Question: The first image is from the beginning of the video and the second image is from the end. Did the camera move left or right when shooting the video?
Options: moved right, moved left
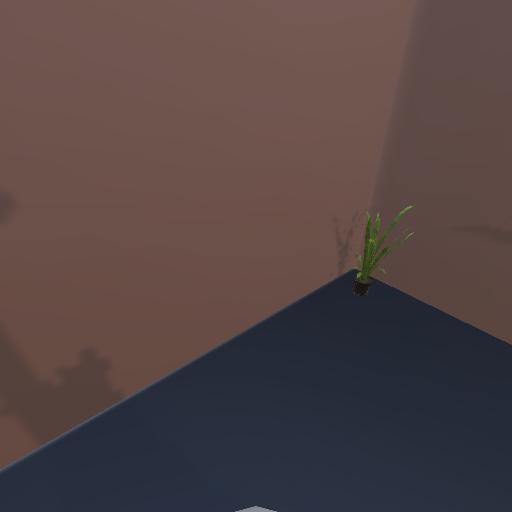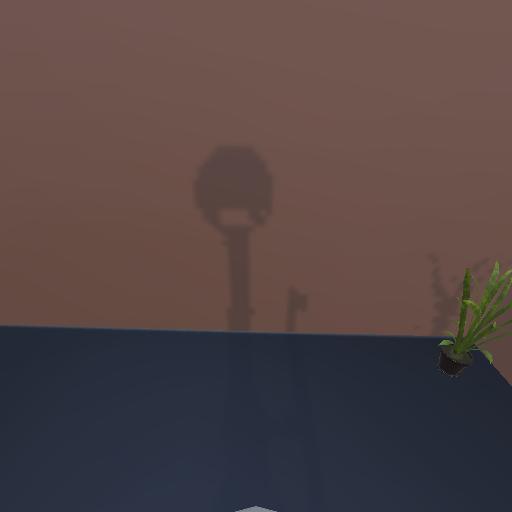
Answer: moved right